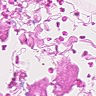
Metastatic tissue present: no